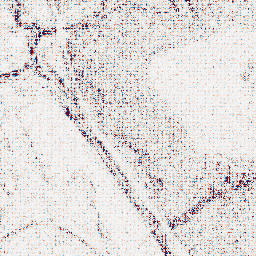
Category: wavelet
Decomposition family: wavelet_dwt
Decomposition parameters: wavelet: coif2
level: 1
Upsampling method: sinc_hamming
Upsampling parameters: scale: 4
kernel_size: 4
Upsampling scale: 4